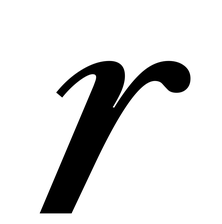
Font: LibreCaslonText-Italic_Medium_Italic